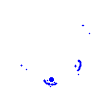
Particle: electron